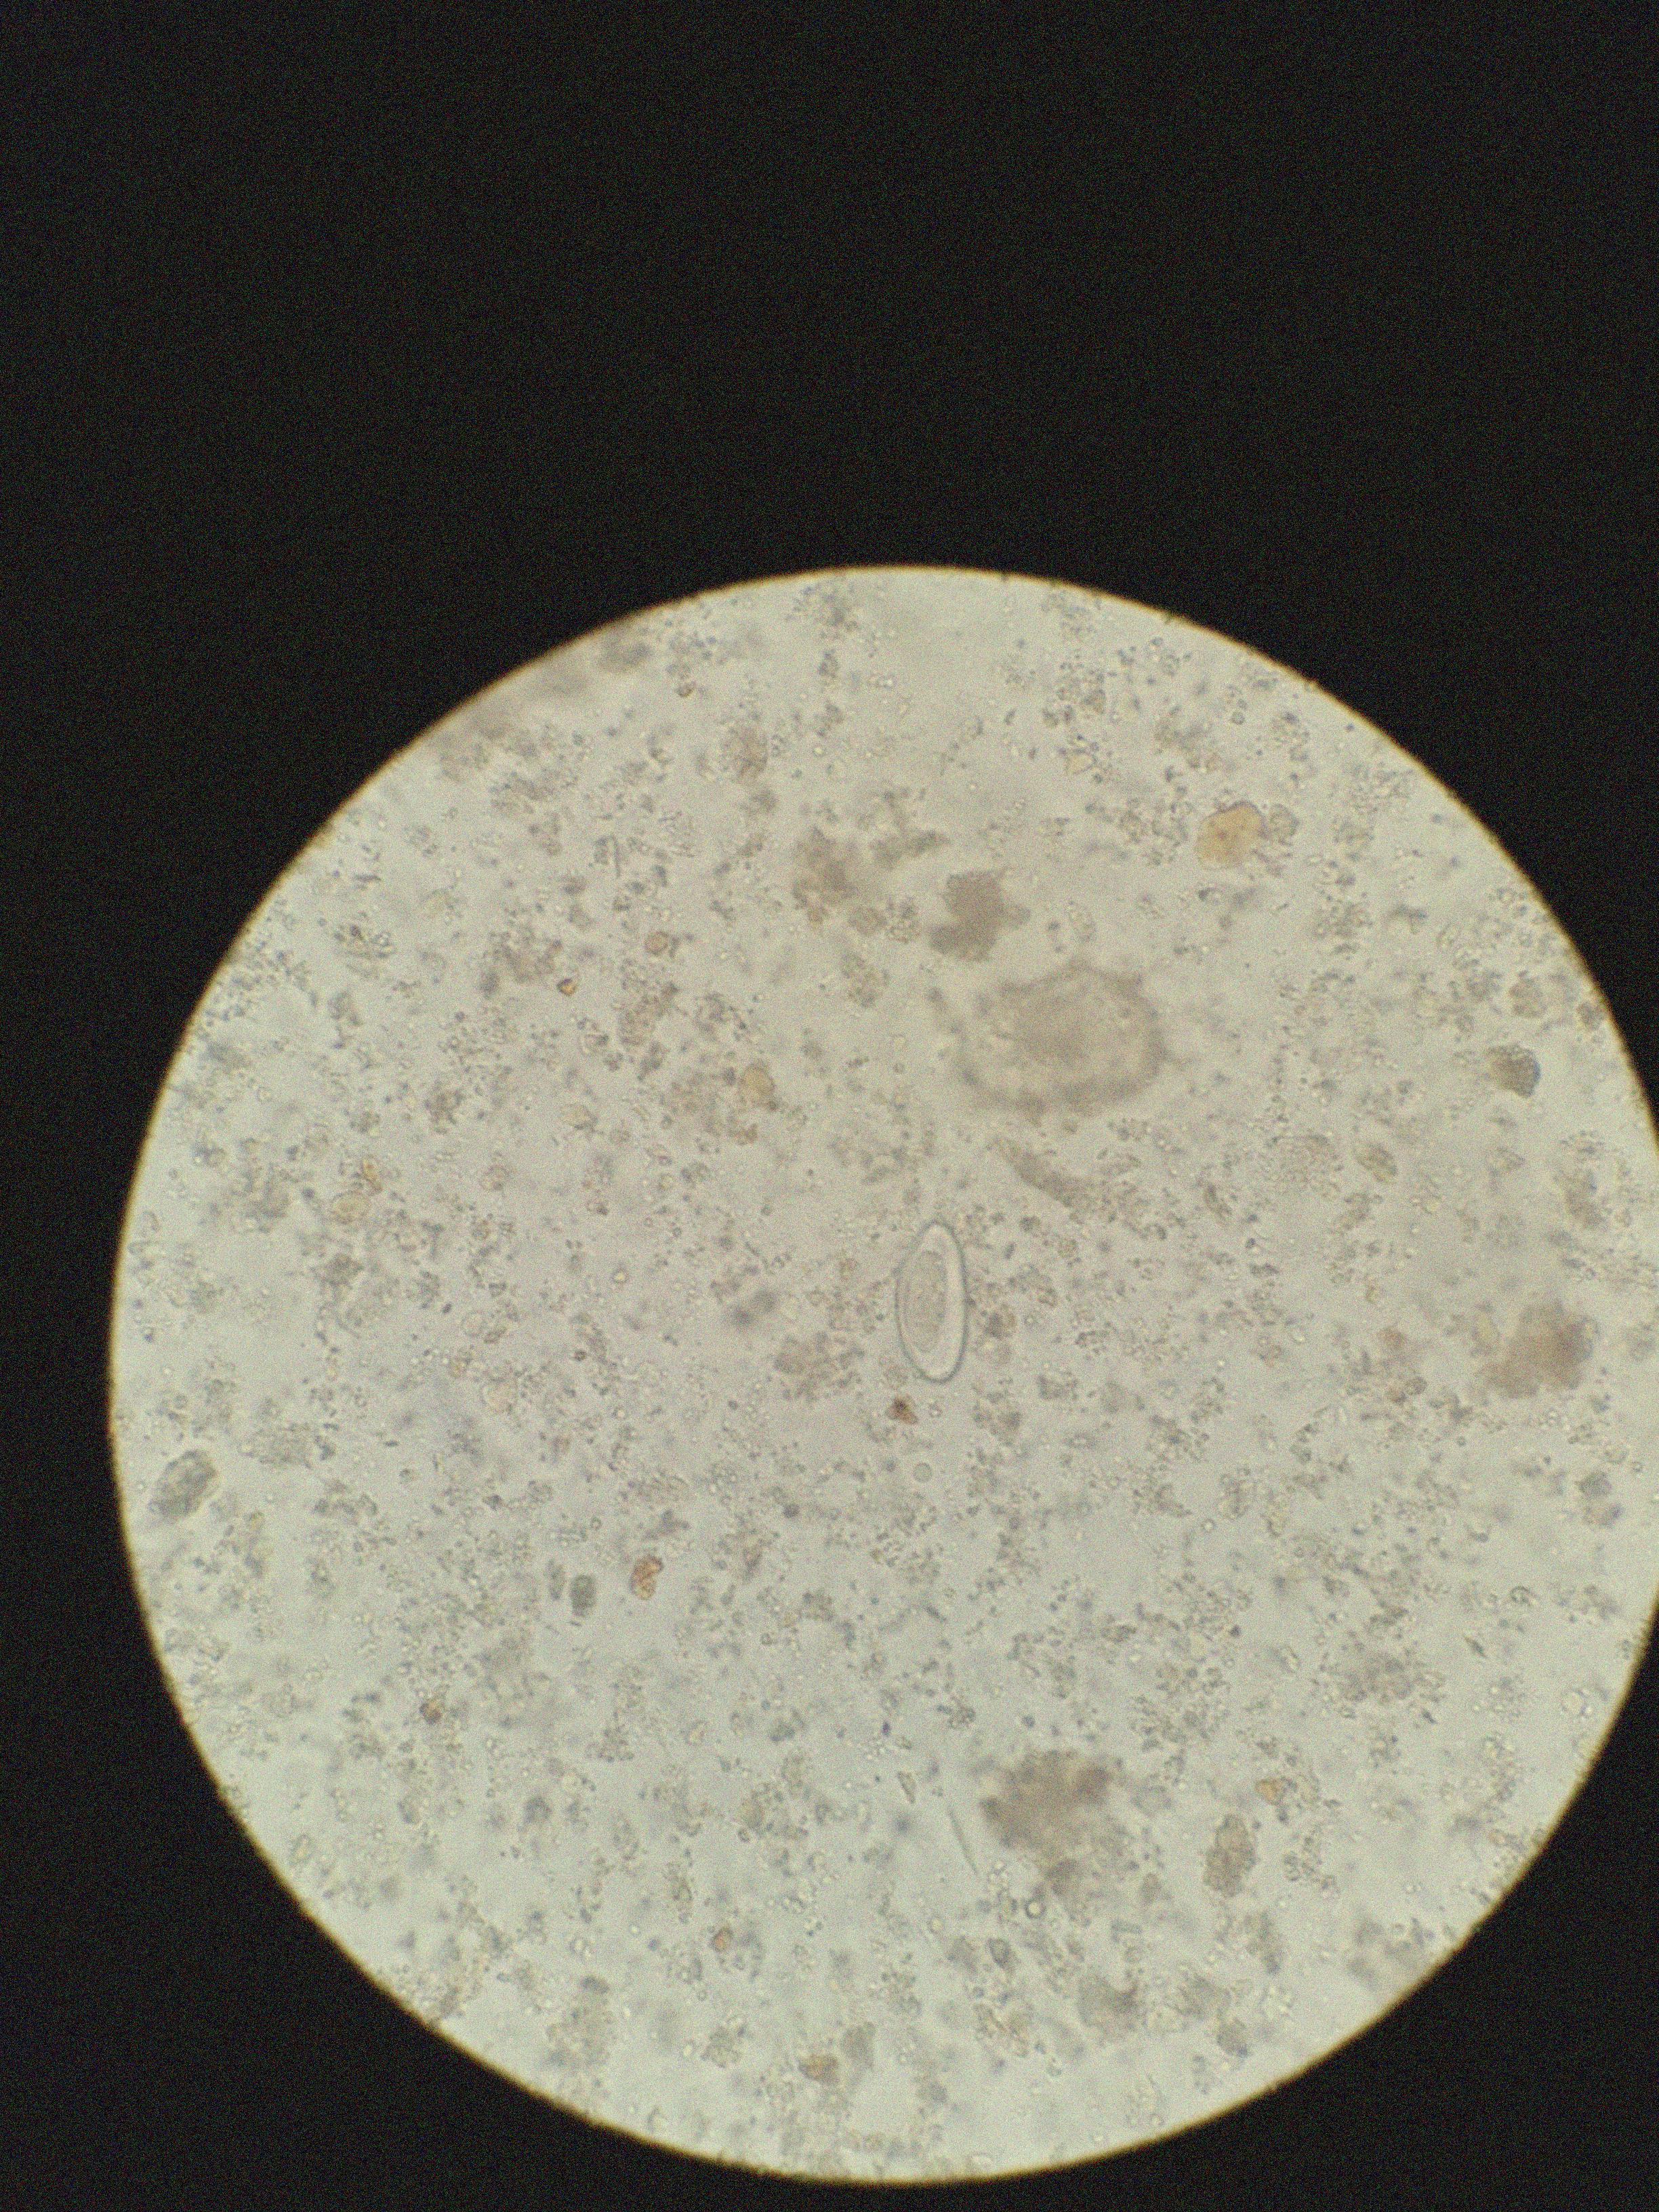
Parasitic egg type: Enterobius vermicularis